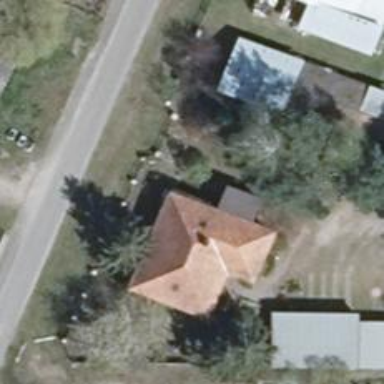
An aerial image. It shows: House with flat roof. The building has various parts.